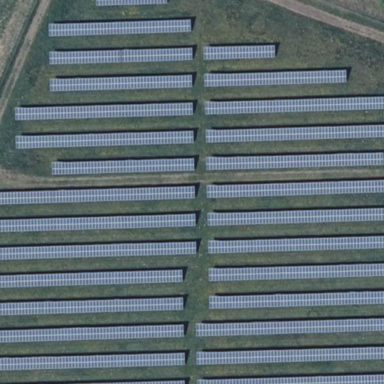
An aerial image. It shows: Solar power plant.